Current action and preconditions to check: trajectory_clear

Your task: For each precondition in the list above, predict whether it will hold at this action.

Consider the current scene as observed from the mobile robot's camera, and analyze the predicted future states of all dynamic agents (e.g., people, animals, vehicles, or any moving entities) within the NEXT SECOND.

IMPORTANT: Only answer "very likely" if you are absolutely certain—based on strong, clear evidence—that a dynamic agent will violate the precondition in the predicted future state. Do NOT answer "very likely" for unlikely, ambiguous, or low-probability risks.

Ask yourself for each precondition: Is there a high probability, with clear and convincing evidence, that the predicted future states of any dynamic agent will interfere with the predicted future state of the currently executing action within the NEXT SECOND, causing that precondition to fail?

Assess the risk level based on these predictions. Use "likely" or "very likely" if motions create a clear risk of interference.

Use "neutral" or "improbable" if agents are nearby but their predicted paths are clearly diverging or non-conflicting.

Failure Risk Categories: "very improbable", "improbable", "neutral", "likely", "very likely"

Answer Format: Output ONLY the probability_of_failure value from these categories: "very improbable", "improbable", "neutral", "likely", "very likely"

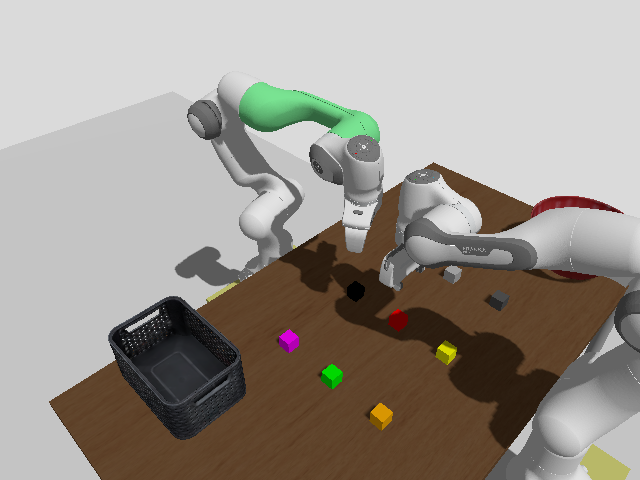

Answer: very likely